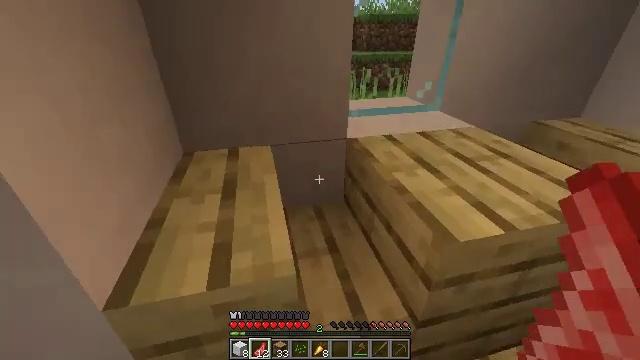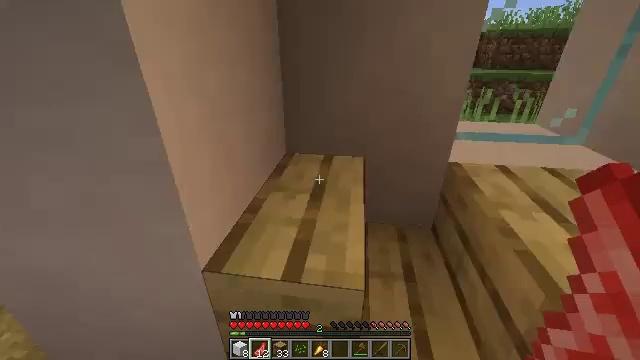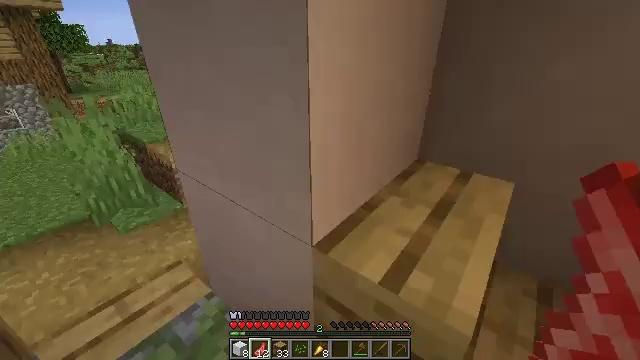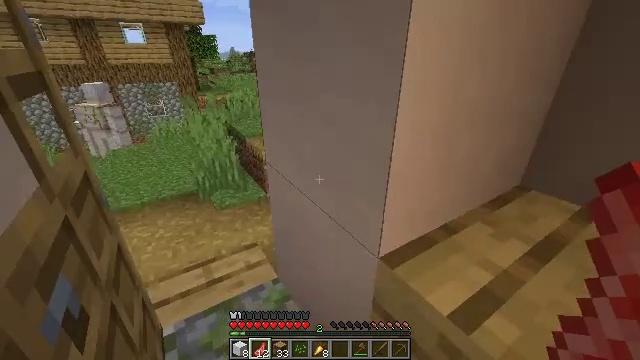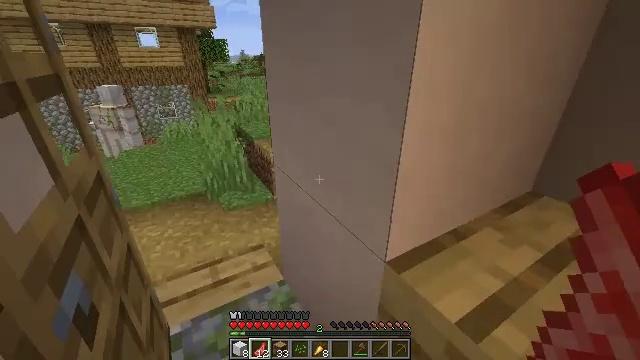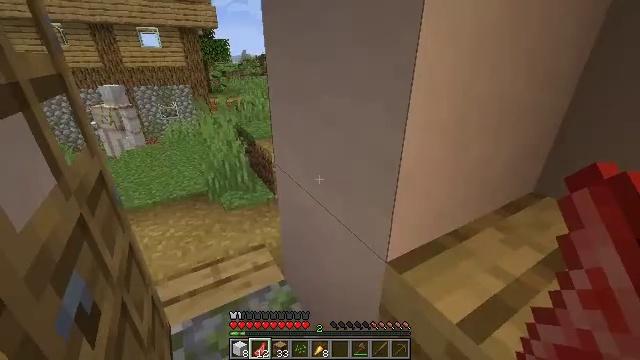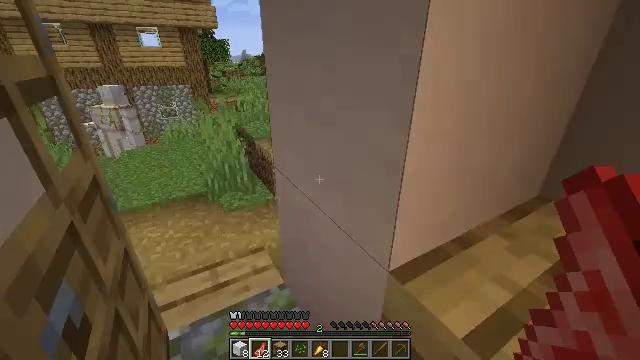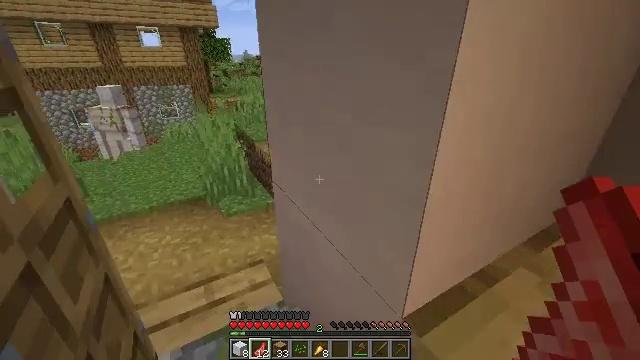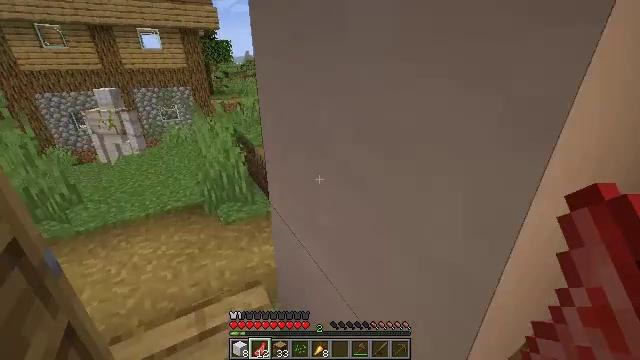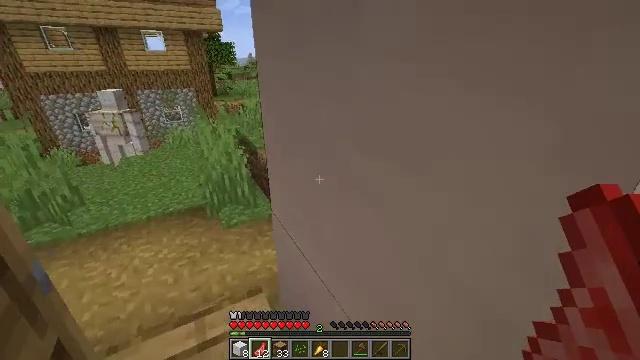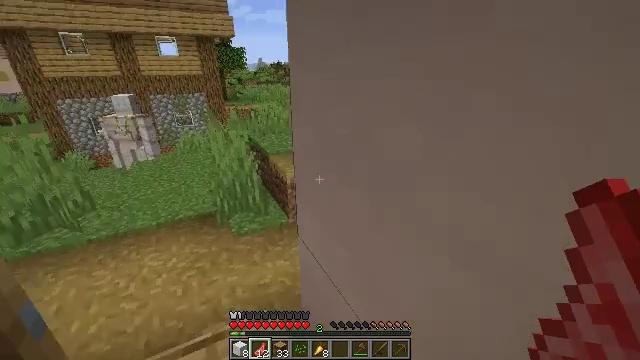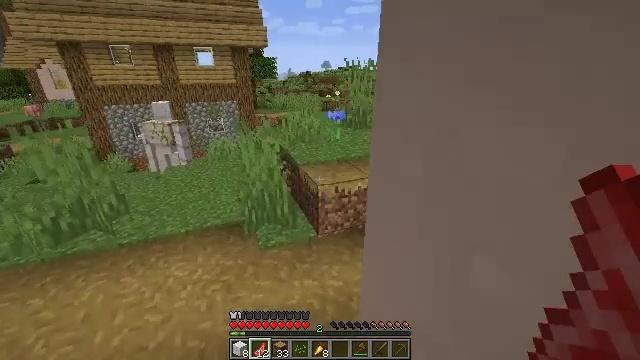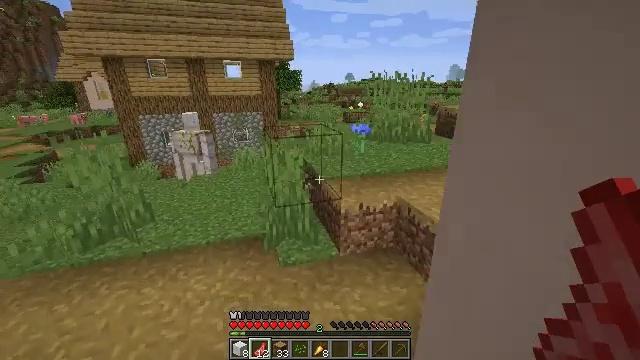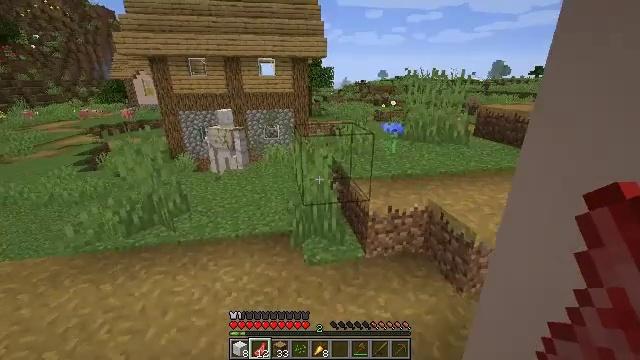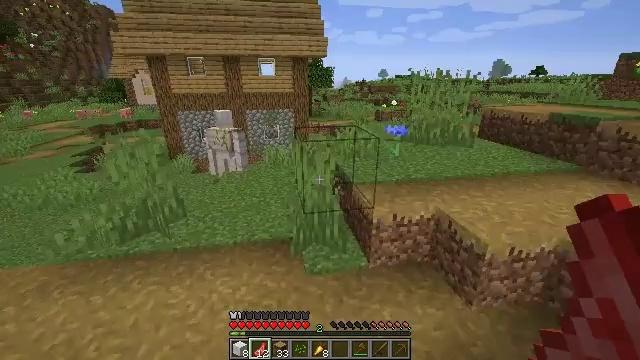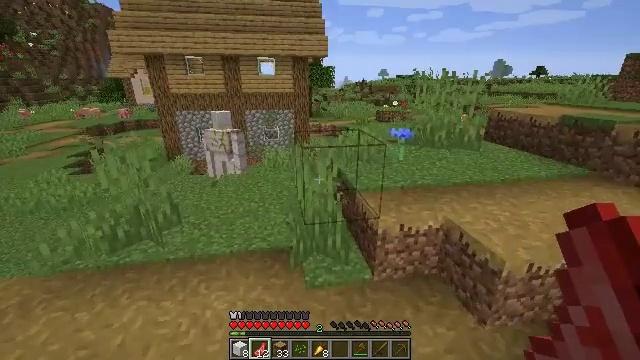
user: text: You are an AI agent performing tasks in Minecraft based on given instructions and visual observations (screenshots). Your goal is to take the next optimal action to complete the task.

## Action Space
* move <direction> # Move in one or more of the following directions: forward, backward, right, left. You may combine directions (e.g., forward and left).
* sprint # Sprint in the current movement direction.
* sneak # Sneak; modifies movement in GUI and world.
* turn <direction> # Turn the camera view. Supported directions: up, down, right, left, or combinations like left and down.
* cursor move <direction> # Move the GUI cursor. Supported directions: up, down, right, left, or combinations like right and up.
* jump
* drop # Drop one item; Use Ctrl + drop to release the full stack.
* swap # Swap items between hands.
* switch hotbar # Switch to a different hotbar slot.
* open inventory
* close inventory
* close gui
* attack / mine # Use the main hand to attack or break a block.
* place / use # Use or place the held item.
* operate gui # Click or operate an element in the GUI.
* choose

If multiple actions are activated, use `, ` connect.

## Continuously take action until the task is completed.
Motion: motion action
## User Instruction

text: Collect the brewing stand for reuse.
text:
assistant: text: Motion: turn left and up
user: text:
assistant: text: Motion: turn left
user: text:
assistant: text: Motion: turn left and up
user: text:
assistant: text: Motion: turn left
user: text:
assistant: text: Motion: no_op
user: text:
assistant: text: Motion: move forward
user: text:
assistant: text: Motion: move forward
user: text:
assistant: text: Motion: move forward
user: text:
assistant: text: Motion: move forward
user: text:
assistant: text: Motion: move forward, turn left
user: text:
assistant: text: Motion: move forward, turn left and up
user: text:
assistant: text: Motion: move forward, turn left and up
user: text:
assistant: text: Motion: move forward, turn left
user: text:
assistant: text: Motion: move forward
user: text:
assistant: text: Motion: move forward
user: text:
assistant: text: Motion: move forward
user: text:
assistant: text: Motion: move forward
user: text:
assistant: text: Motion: move forward
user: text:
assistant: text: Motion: move forward, turn right and down
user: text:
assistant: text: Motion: move forward
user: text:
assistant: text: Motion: move forward, turn left and down
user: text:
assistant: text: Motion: move forward, turn left
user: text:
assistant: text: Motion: move forward, sprint, turn left
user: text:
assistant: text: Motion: move forward, sprint
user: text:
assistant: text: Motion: move forward, sprint
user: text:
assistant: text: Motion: move forward, sprint
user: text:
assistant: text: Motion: move forward
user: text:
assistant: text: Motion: move forward, jump
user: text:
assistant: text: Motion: move forward, jump
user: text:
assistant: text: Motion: move forward, jump